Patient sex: M
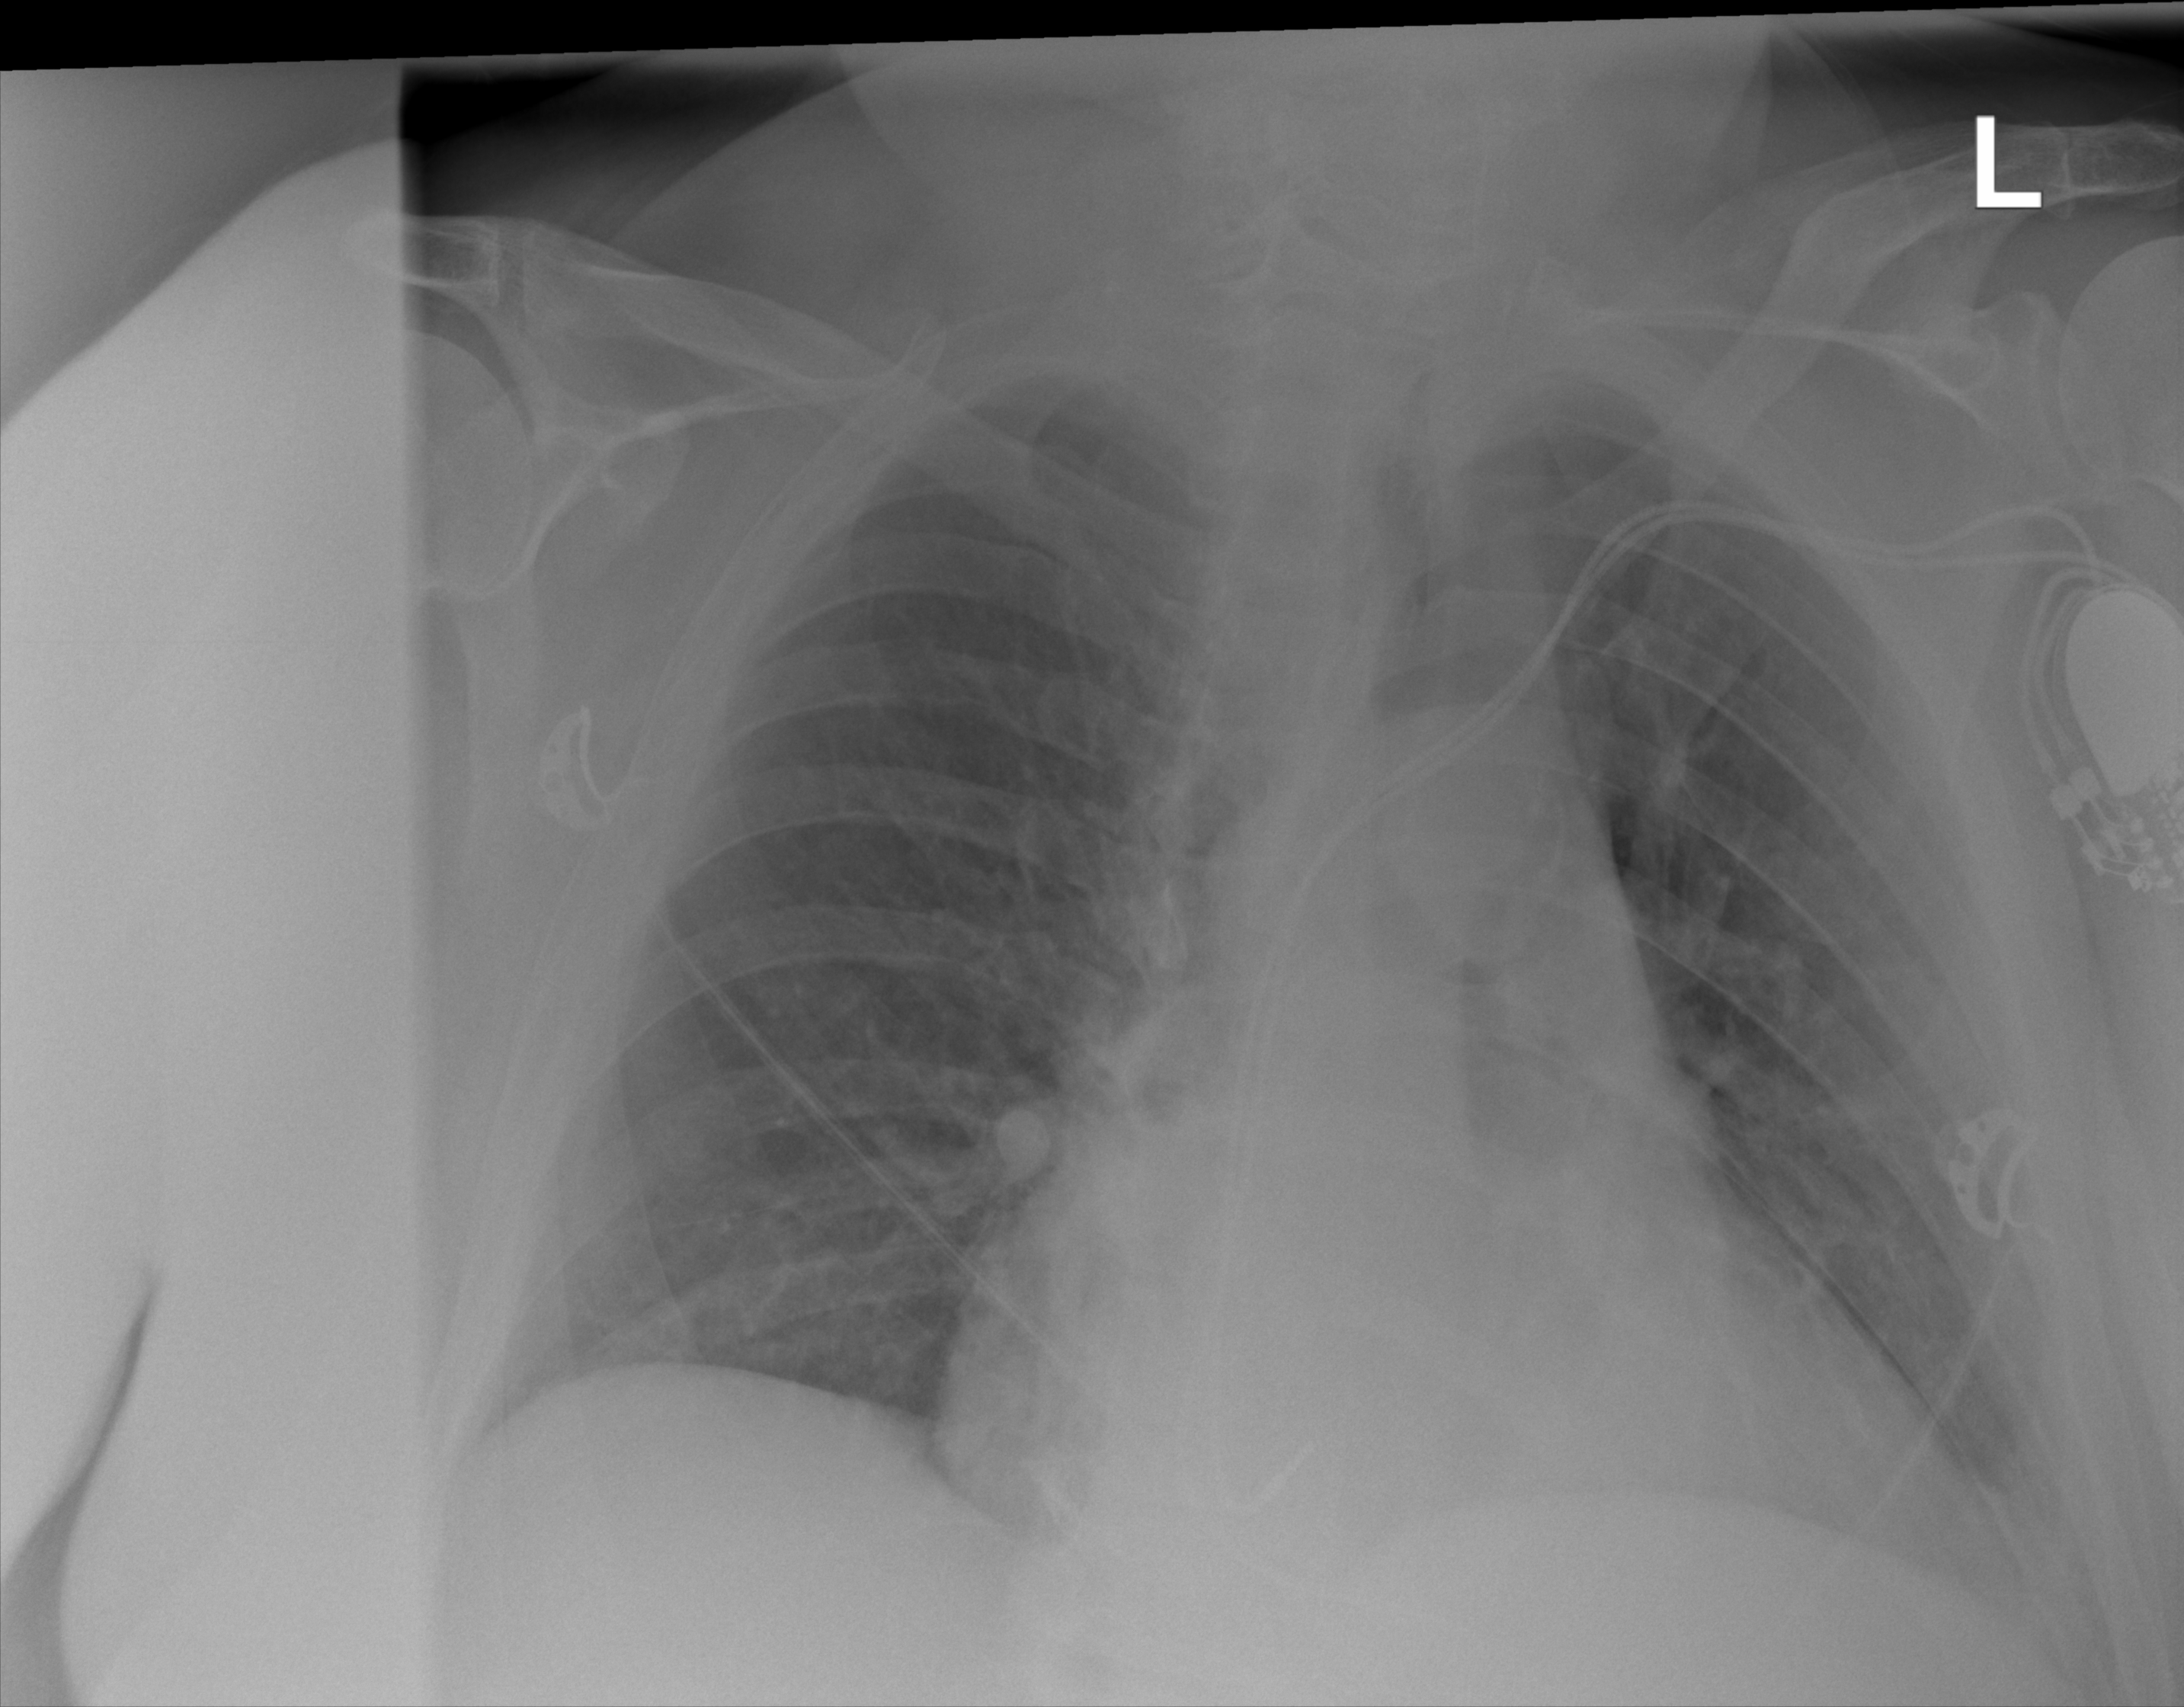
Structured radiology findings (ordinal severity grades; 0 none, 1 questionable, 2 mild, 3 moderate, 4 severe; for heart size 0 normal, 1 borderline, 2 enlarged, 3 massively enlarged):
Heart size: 2
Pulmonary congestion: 1
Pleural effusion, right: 0
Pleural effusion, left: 1
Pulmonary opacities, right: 0
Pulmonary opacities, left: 0
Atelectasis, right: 1
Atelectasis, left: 1